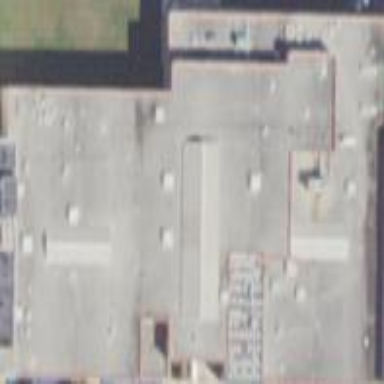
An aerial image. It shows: Retail building in mall.